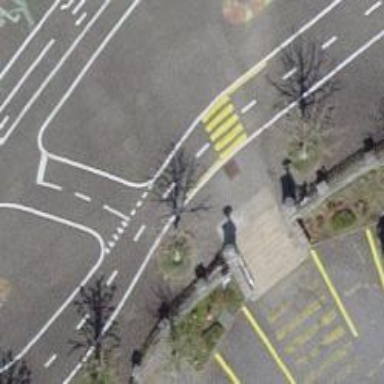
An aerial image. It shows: Road with steps.